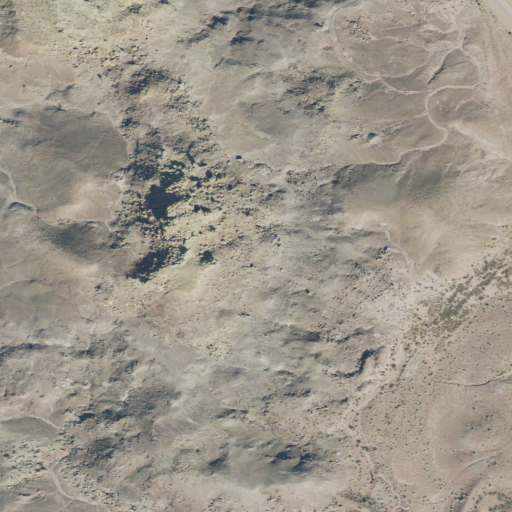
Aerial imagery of mountain in Utah named Castle Peak containing shrub, grassland, barren land, low intensity development, and open development